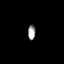
Tissue: prostate
Cell type: T cells
Senescence score: 0.1675
Nuclear area (px): 115
Mean DAPI intensity: 152.017